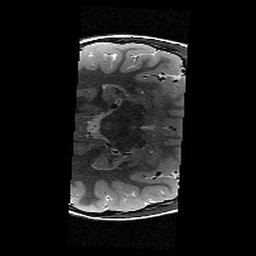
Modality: T2w
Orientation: axial
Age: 12
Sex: female
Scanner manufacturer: siemens
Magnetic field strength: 3 T
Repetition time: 9.23 s
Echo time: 0.067 s